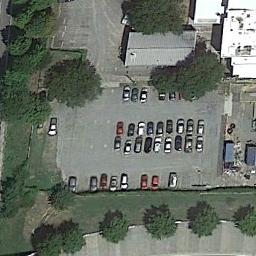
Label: parking_lot